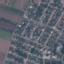
Land use / land cover class: Residential